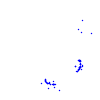
Particle: pion